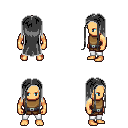
a pixel art fantasy rpg character, male body template, human, tanned skin, leather chest armor, white pants, gray extra-long hairstyle, four views (front, back, left, right), 2x2 character sprite sheet, small pixel art, hard edges, no anti-aliasing